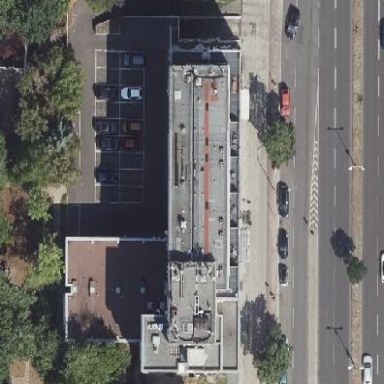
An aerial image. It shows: Hotel building.